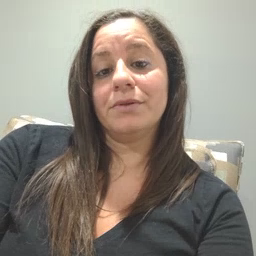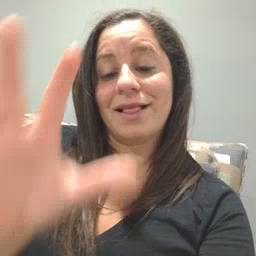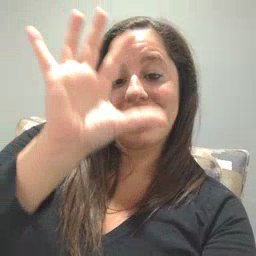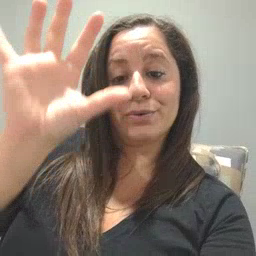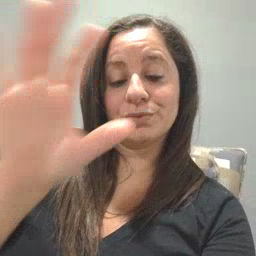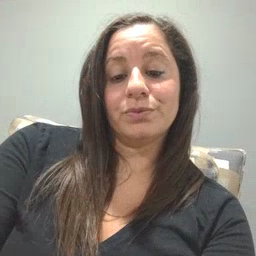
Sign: cloud